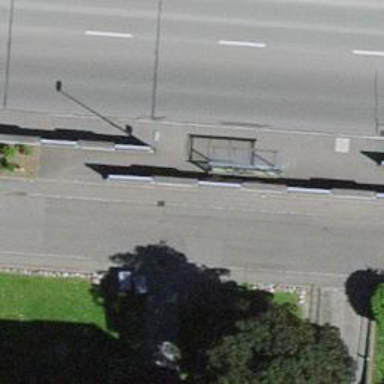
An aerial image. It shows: Noise barrier wall.